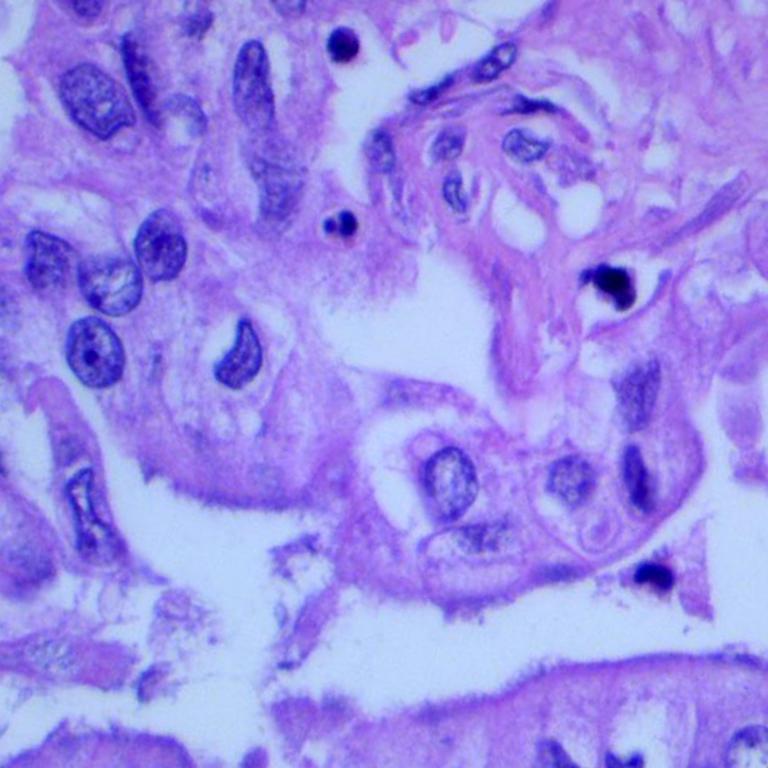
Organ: lung
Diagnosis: adenocarcinomas